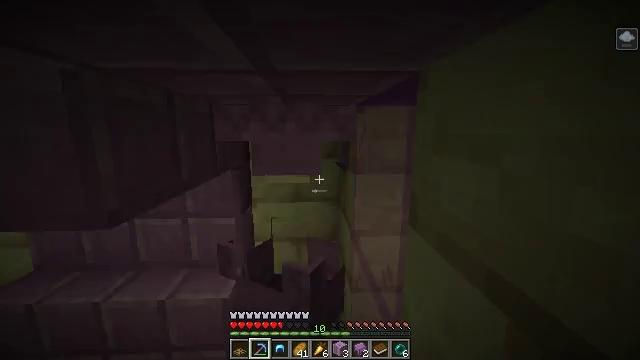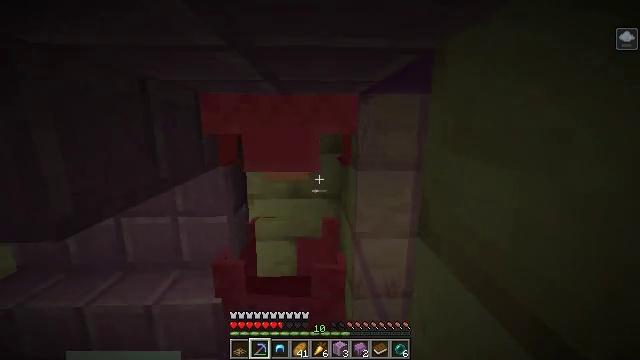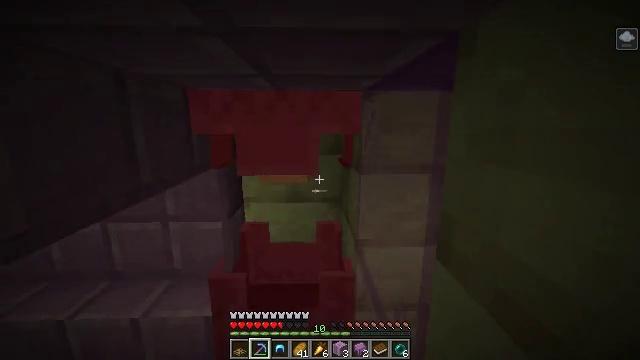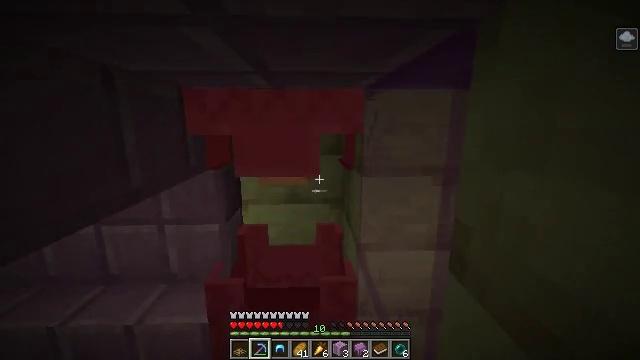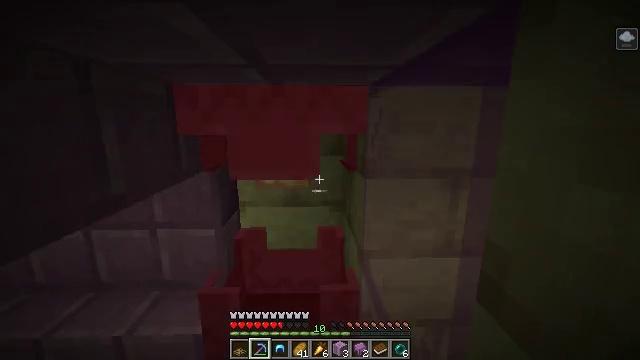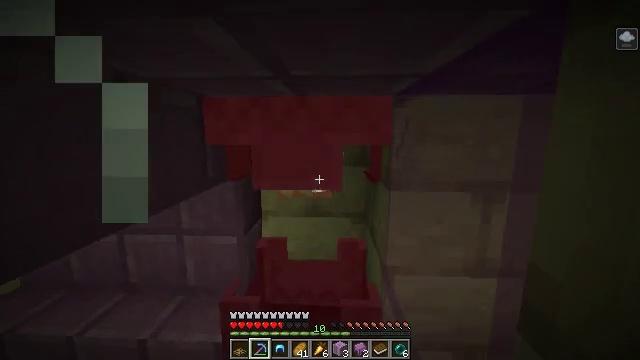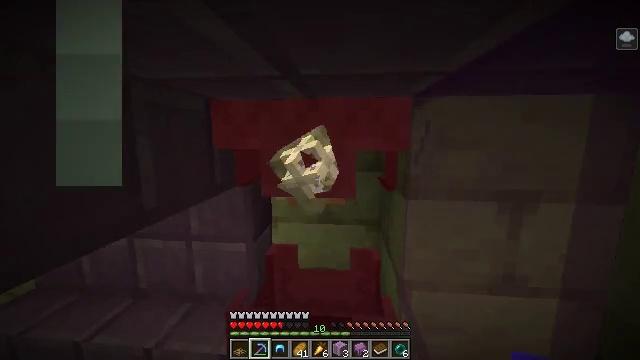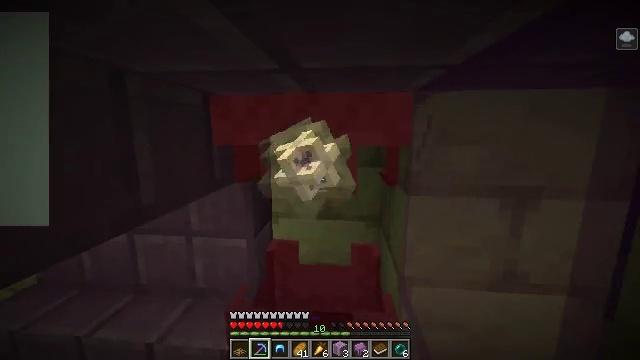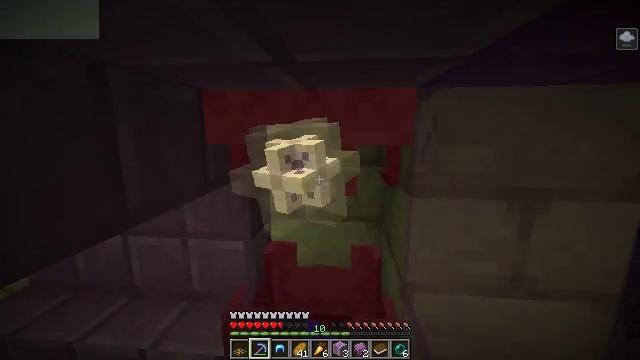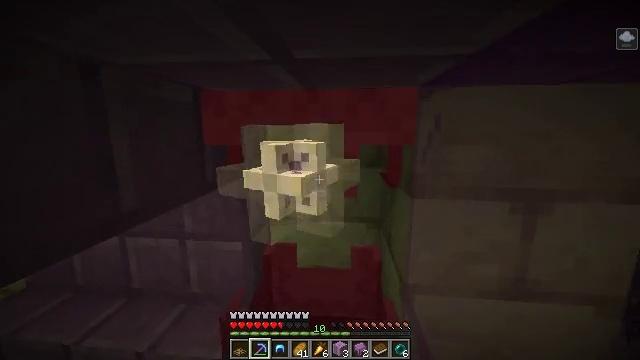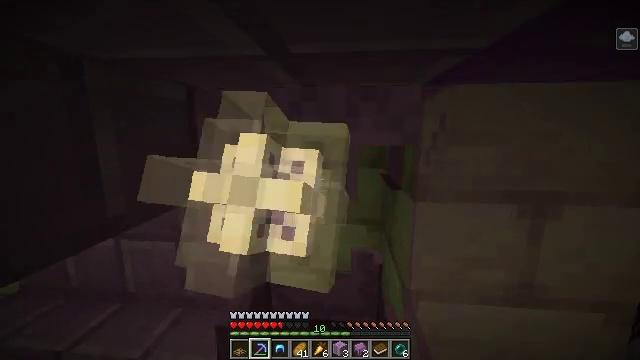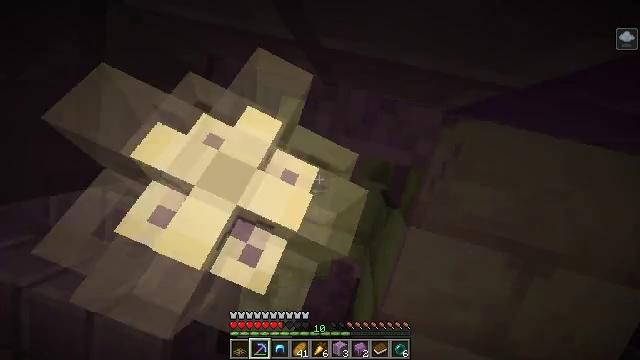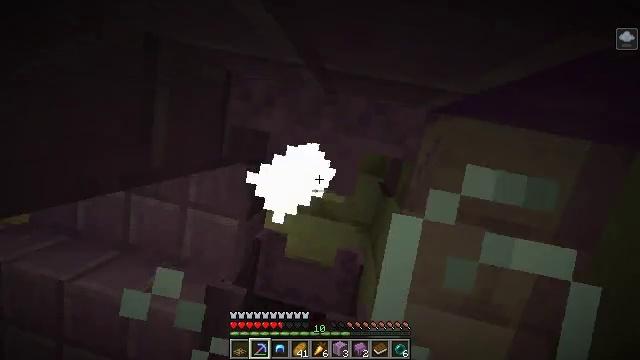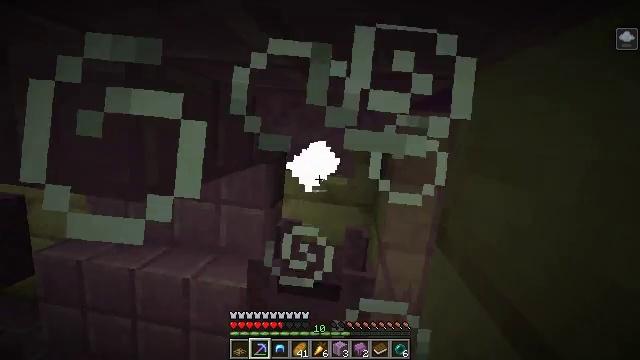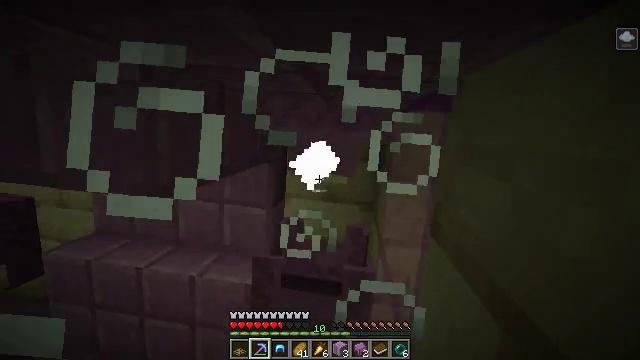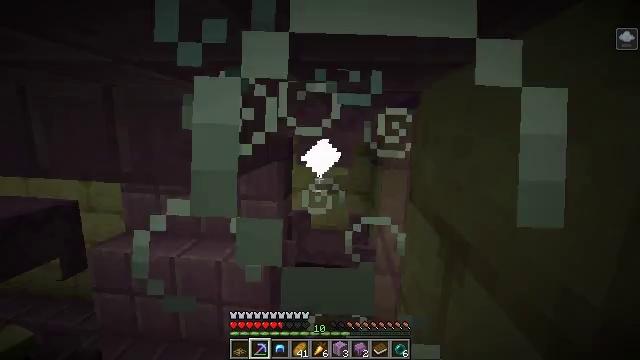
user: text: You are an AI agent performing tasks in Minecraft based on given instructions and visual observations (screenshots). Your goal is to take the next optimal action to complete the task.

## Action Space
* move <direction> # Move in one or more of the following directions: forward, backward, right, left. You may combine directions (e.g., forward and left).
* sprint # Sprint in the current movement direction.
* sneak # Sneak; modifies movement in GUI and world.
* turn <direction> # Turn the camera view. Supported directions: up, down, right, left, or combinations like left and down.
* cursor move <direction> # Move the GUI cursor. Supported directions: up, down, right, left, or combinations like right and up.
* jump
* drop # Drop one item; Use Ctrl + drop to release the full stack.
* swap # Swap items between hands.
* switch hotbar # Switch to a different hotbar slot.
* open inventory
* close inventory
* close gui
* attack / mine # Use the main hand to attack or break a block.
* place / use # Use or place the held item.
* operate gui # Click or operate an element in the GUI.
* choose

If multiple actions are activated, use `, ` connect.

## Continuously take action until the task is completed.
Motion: motion action
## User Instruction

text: Combat the shulker.
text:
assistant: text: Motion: move back, turn down
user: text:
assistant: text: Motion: move back
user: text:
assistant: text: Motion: no_op
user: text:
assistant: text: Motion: no_op
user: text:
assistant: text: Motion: turn left and up
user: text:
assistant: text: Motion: turn left
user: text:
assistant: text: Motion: turn down, attack / mine
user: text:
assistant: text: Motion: attack / mine
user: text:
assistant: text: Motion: attack / mine
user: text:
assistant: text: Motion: attack / mine
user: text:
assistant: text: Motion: no_op
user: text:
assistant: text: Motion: no_op
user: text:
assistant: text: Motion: no_op
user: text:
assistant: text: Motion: no_op
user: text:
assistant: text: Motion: no_op
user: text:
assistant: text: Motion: no_op
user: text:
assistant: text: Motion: no_op
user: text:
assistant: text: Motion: turn right and down, attack / mine
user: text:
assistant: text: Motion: turn down, attack / mine
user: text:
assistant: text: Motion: move forward, attack / mine
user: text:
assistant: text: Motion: move forward, attack / mine
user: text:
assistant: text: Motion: move forward
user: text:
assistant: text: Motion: no_op